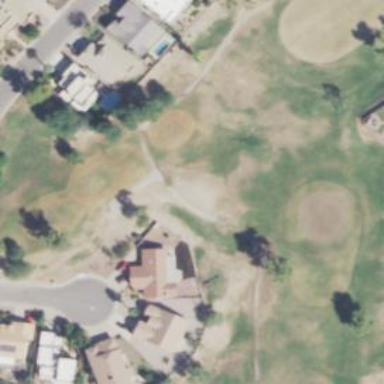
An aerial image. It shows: Golf cartpath that is also road path.